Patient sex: M
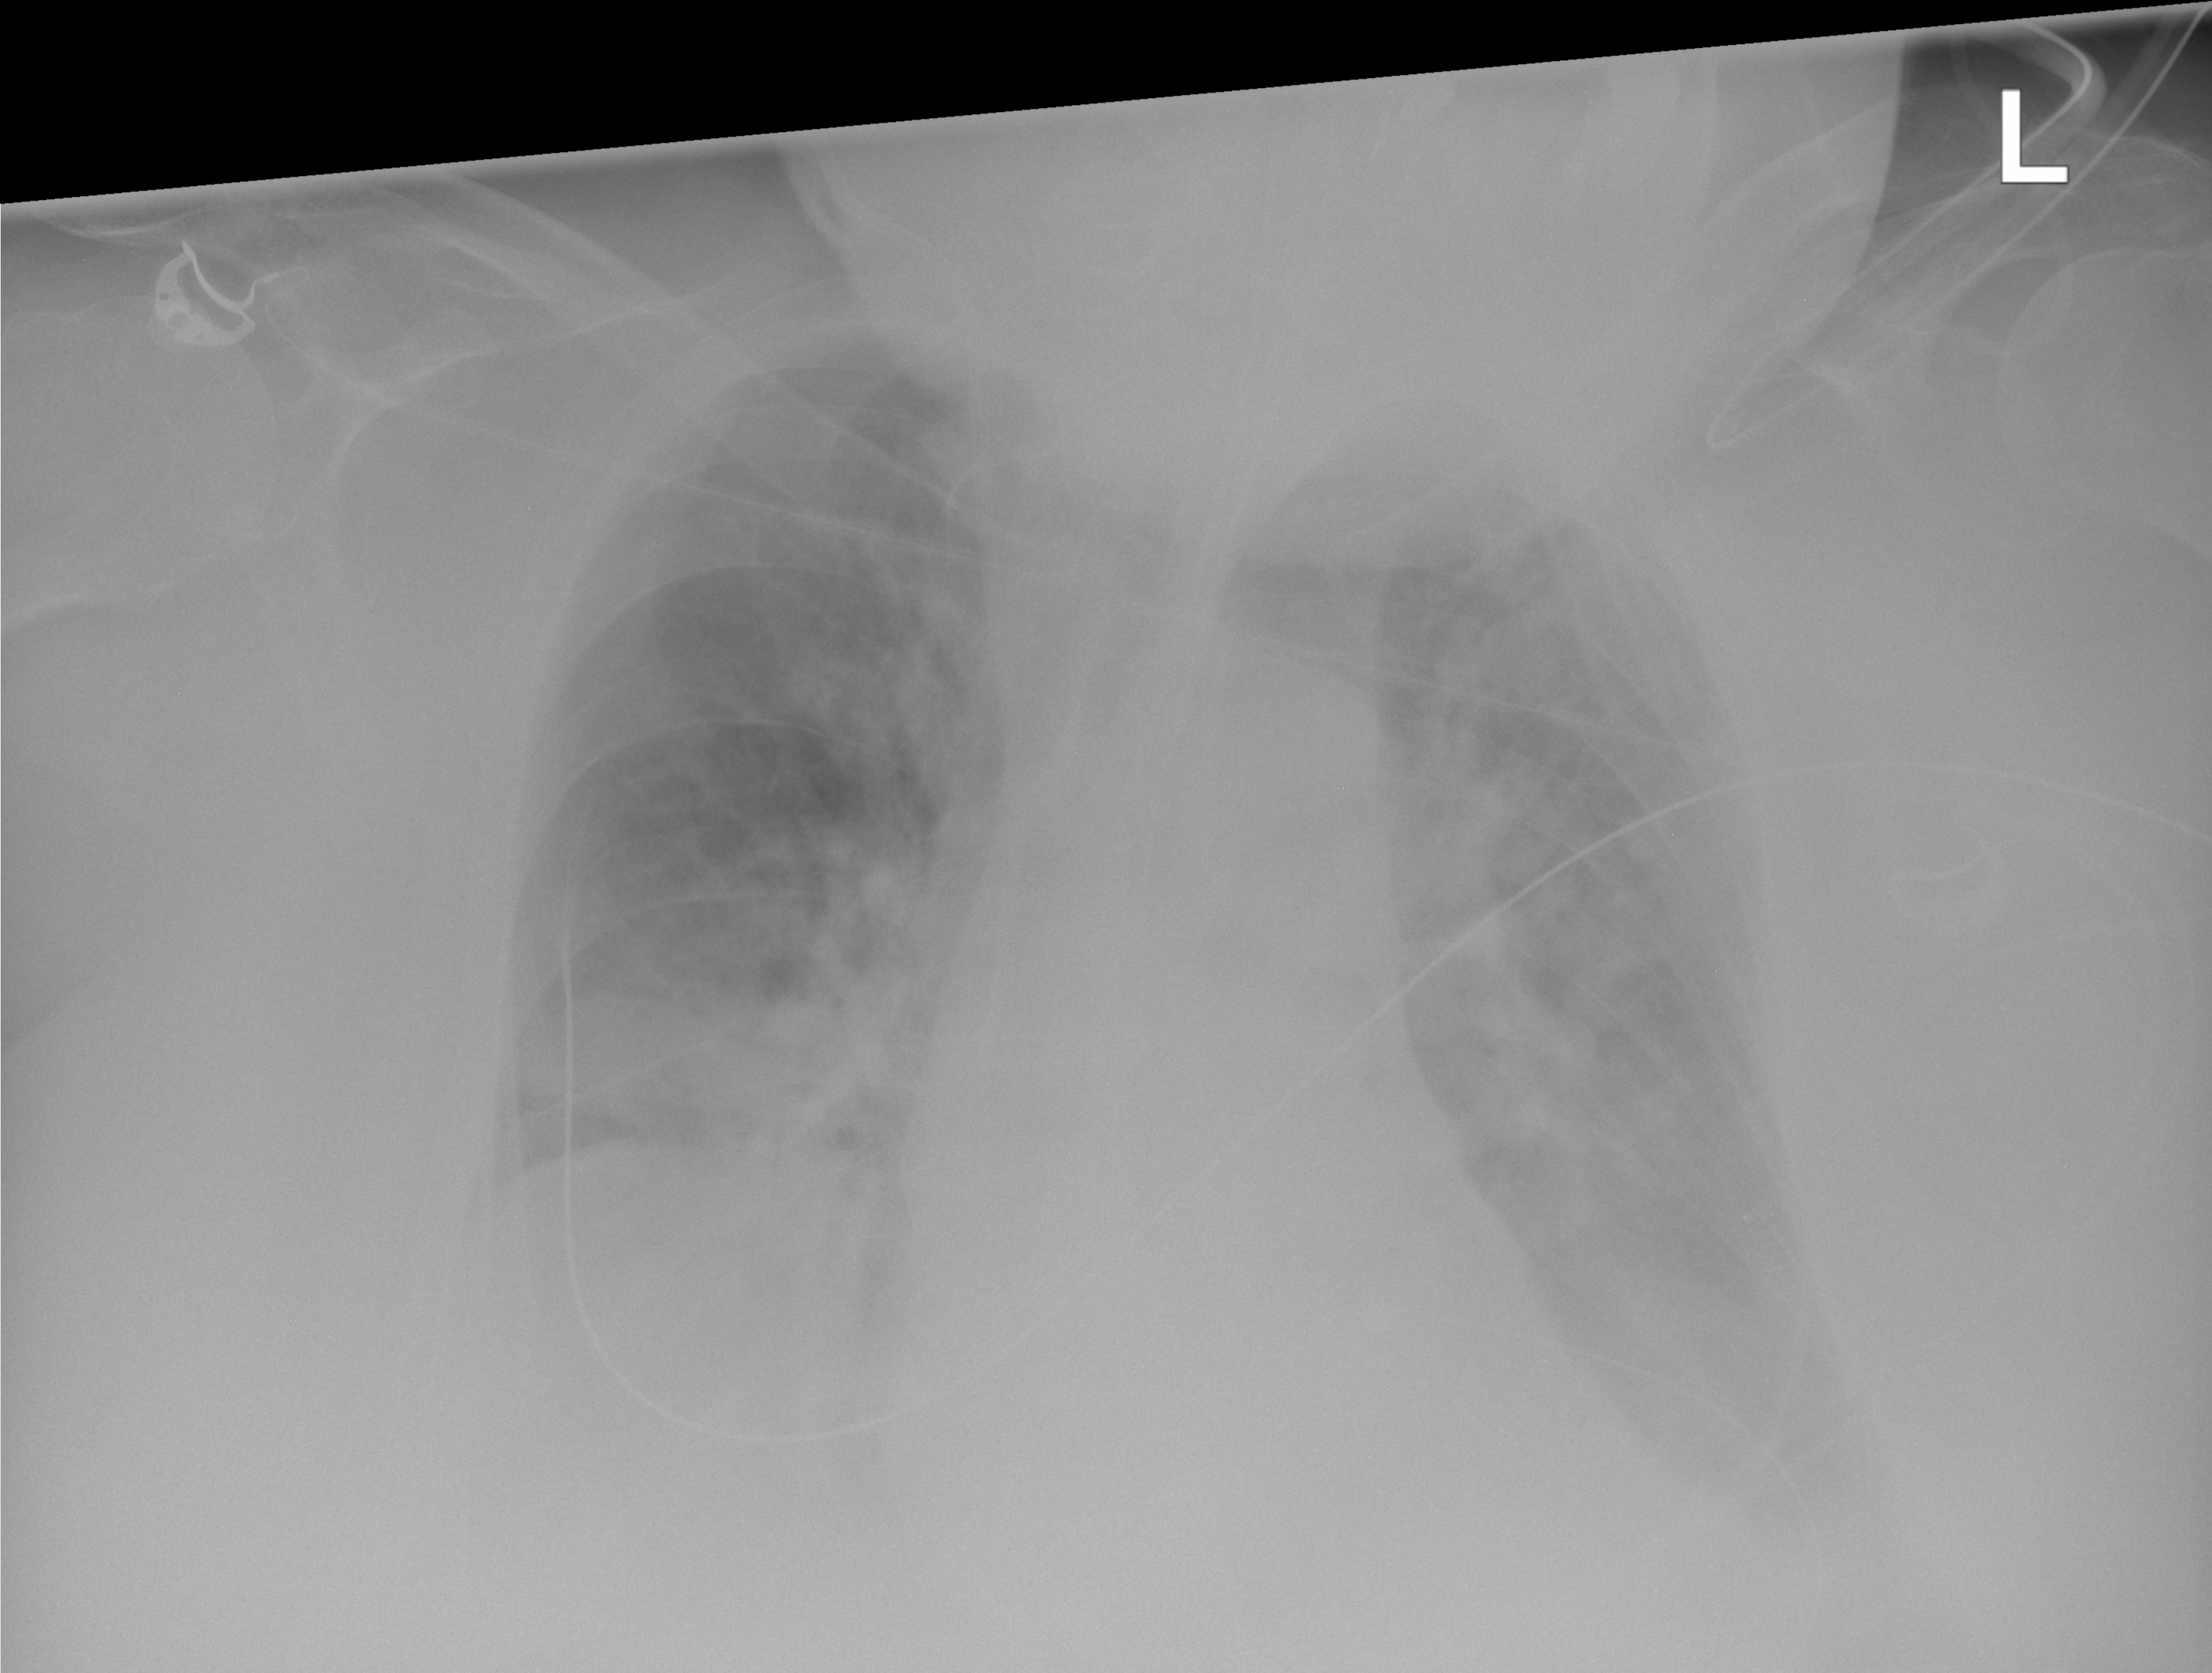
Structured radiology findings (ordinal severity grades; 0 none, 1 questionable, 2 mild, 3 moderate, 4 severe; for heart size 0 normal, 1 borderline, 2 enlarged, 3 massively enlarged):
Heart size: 2
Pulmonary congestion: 3
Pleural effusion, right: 3
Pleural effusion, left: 2
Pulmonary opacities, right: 2
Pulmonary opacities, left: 2
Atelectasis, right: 3
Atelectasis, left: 2